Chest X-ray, AP view. Patient: 32 years old, sex F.
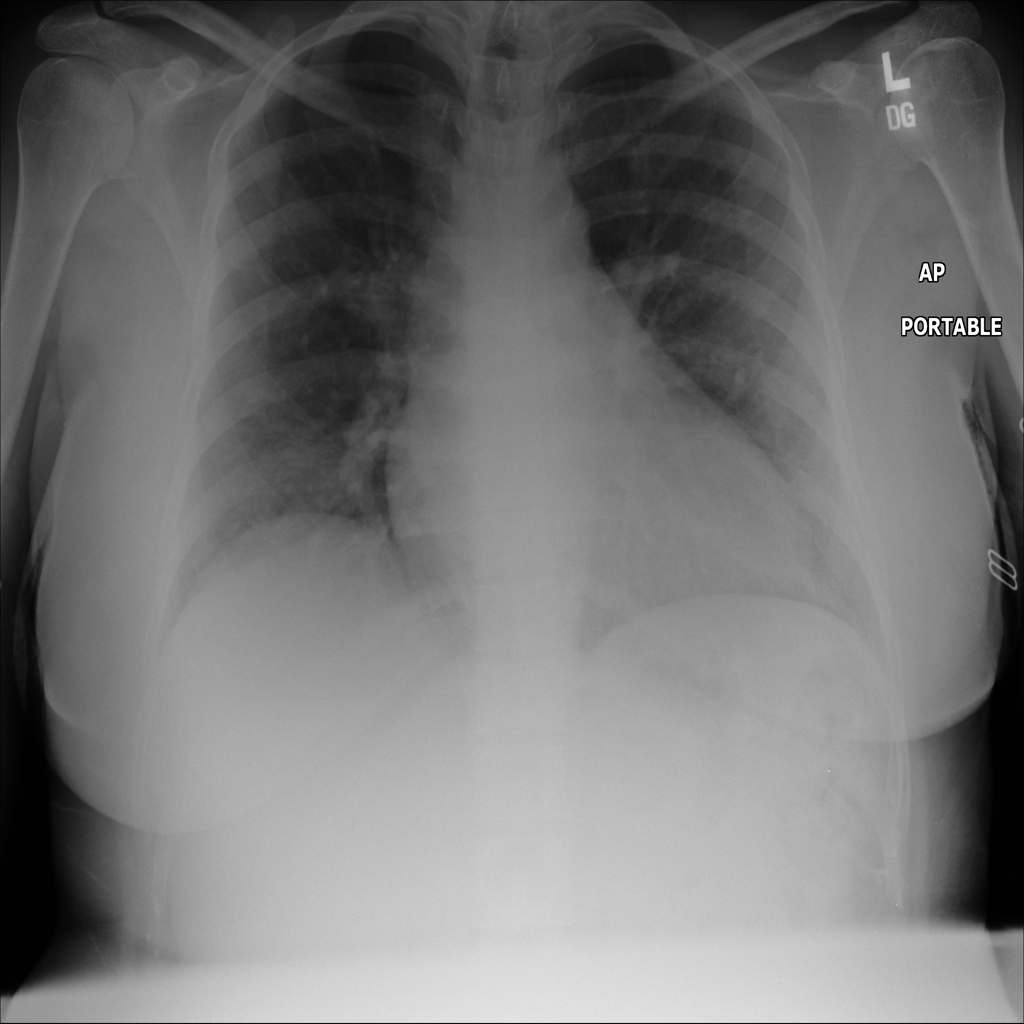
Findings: Cardiomegaly